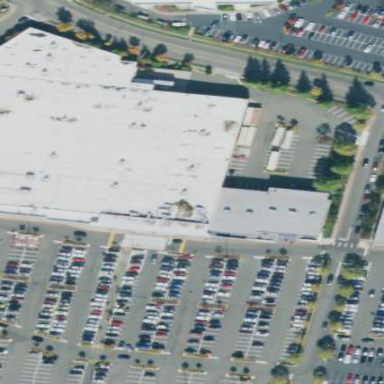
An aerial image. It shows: Commercial building housing department store.